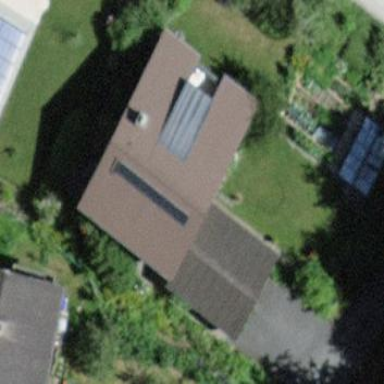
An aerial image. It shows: Garage.